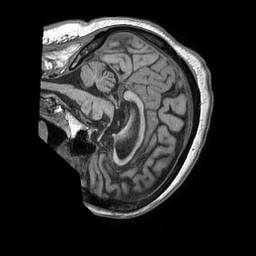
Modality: T1w
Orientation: sagittal
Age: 62
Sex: female
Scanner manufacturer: philips
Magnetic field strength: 1.5 T
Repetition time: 0.007721 s
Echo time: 0.003519 s